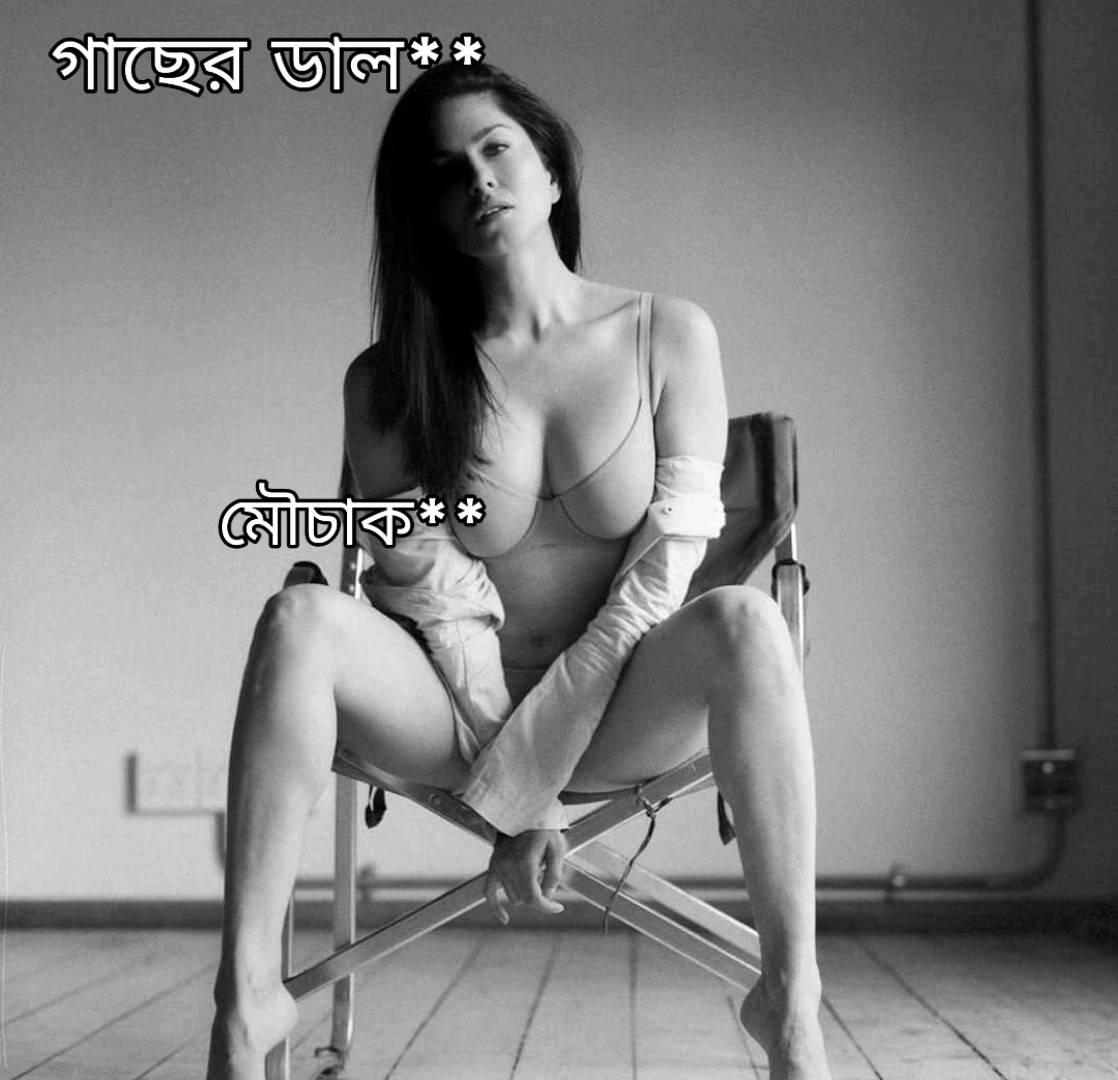
Caption: গাছের ডাল **     মৌচাক **
Label: hate